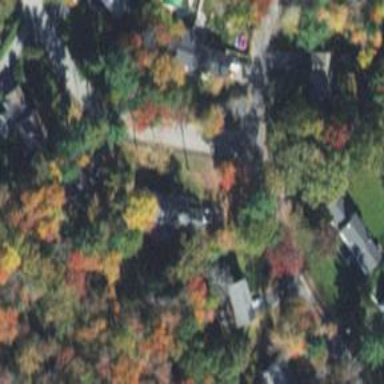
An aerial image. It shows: Residential road with separate sidewalk.